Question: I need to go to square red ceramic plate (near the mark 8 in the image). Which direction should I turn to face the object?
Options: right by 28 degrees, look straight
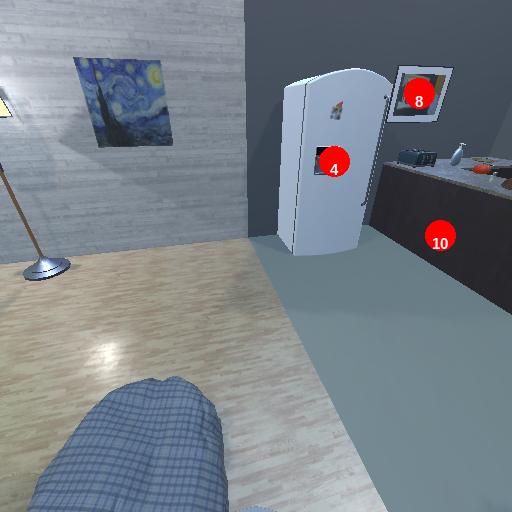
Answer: right by 28 degrees